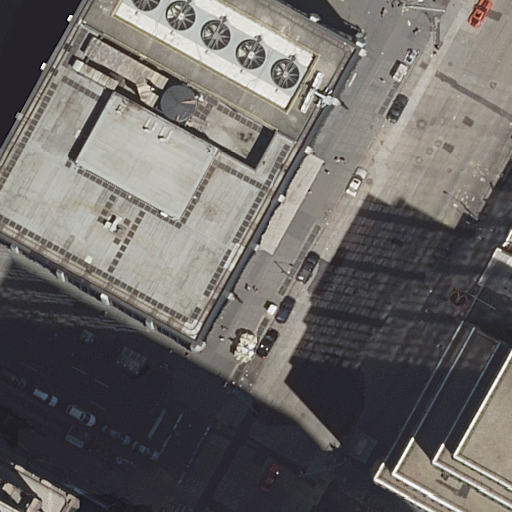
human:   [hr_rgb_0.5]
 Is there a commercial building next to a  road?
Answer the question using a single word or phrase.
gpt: yes

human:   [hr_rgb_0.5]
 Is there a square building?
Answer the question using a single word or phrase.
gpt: no

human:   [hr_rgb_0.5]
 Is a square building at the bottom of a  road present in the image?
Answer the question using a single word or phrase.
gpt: no

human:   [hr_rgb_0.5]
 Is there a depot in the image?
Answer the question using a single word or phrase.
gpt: no

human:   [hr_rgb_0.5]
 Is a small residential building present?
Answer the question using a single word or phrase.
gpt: no

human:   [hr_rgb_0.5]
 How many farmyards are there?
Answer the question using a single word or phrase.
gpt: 0

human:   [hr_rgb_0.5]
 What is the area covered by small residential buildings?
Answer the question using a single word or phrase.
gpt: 0m2

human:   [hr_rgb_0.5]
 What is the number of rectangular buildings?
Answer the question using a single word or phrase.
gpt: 2

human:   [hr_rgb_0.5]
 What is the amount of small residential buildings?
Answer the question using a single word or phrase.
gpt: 0

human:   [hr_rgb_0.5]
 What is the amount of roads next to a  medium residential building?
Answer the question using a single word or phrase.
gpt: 5

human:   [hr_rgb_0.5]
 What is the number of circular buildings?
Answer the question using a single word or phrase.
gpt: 0

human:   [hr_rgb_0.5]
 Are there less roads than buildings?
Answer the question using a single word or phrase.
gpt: yes

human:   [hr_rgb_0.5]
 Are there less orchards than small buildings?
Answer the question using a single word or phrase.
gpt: no

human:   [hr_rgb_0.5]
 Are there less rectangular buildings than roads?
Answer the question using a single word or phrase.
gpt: yes

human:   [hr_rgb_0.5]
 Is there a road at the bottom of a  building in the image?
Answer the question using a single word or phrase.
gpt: yes

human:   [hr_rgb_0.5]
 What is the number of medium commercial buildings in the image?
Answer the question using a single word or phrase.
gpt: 1

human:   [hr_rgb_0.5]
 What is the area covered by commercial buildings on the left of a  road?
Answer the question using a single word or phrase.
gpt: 3762m2

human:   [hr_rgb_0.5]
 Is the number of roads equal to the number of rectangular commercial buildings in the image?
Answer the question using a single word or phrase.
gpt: no

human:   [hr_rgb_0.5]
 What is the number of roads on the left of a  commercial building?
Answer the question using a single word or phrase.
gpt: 1

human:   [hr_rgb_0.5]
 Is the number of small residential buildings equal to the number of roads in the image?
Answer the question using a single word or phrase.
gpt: no

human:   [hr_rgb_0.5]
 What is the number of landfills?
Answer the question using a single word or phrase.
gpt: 0

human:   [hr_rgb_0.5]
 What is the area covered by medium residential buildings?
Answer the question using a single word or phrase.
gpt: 694m2

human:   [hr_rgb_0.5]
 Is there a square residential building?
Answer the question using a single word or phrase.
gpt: no

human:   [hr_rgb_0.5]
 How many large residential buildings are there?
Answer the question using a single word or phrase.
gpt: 1

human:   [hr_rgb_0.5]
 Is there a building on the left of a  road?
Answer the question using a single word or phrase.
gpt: yes

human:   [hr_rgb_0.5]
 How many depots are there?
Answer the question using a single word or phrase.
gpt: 0

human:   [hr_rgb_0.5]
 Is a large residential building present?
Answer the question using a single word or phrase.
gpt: yes

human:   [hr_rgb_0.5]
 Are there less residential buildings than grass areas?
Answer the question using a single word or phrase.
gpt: no

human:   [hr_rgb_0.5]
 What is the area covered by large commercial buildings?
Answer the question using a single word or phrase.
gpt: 3526m2

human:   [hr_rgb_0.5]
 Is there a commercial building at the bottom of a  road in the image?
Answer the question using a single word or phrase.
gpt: yes

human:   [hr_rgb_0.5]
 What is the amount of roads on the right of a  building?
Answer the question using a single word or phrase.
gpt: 3

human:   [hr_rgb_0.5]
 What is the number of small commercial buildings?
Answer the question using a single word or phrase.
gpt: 0

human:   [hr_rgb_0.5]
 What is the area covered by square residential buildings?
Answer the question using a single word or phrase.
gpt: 0m2

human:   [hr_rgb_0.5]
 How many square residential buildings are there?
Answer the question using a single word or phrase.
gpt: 0

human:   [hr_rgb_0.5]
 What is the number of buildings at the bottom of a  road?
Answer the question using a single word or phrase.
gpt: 5

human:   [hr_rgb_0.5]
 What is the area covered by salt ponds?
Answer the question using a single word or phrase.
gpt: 0m2